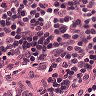
Metastatic tissue present: no